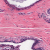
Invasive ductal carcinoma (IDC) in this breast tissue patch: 0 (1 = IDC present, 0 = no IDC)